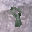
Label: 8